Question: I'm starter programmer on Android environment. And I need your help.
Here is the what I'm trying to do

---
'''
package com.codeherenow.sicalculator;
import com.codeherenow.sicalculator.R;
import android.app.Activity;
import android.os.Bundle;
import android.widget.Button;
import android.widget.EditText;
import android.widget.SeekBar;
import android.widget.TextView;
public class SICalculatorActivity extends Activity {
private TextView PA;
private TextView Interest_Rate;
private TextView Years;
private EditText PA_bar;
private EditText IR_bar;
private SeekBar year_bar;
private Button calculate;
@Override
protected void onCreate(Bundle savedInstanceState) {
super.onCreate(savedInstanceState);
setContentView(R.layout.sicalculator);
PA = (TextView) findViewById(R.id.PA);
Interest_Rate = (TextView) findViewById(R.id.Interest_Rate);
Years= (TextView) findViewById(R.id.Years);
PA_bar= (EditText) findViewById(R.id.PA_bar);
IR_bar= (EditText) findViewById(R.id.IR_bar);
year_bar=(SeekBar) findViewById(R.id.year_bar);
calculate=(Button) findViewById(R.id.calculate);
calculate.setOnClickListener(new OnClickListener(){
public void onClick(View v){
}
}
}
}
'''
My xml:
'''
<RelativeLayout xmlns:android="http://schemas.android.com/apk/res/android"
xmlns:tools="http://schemas.android.com/tools"
android:layout_width="match_parent"
android:layout_height="match_parent"
android:paddingBottom="@dimen/activity_vertical_margin"
android:paddingLeft="@dimen/activity_horizontal_margin"
android:paddingRight="@dimen/activity_horizontal_margin"
android:paddingTop="@dimen/activity_vertical_margin"
tools:context=".SICalculatorActivity" >
<TextView
android:id="@+id/Years"
android:layout_width="wrap_content"
android:layout_height="wrap_content"
android:layout_alignLeft="@+id/IR_bar"
android:layout_centerVertical="true"
android:text="2 Year(s)"
android:textSize="20sp" />
<SeekBar
android:id="@+id/year_bar"
android:layout_width="match_parent"
android:layout_height="wrap_content"
android:layout_alignLeft="@+id/Years"
android:layout_below="@+id/Years"
android:layout_marginTop="21dp" />
<Button
android:id="@+id/calculate"
android:layout_width="wrap_content"
android:layout_height="wrap_content"
android:layout_alignLeft="@+id/year_bar"
android:layout_alignParentBottom="true"
android:layout_alignRight="@+id/year_bar"
android:text="Calculate" />
<EditText
android:id="@+id/IR_bar"
android:layout_width="wrap_content"
android:layout_height="wrap_content"
android:layout_above="@+id/Years"
android:layout_marginBottom="14dp"
android:ems="10"
android:inputType="number" >
<requestFocus />
</EditText>
<TextView
android:id="@+id/Interest_Rate"
android:layout_width="wrap_content"
android:layout_height="wrap_content"
android:layout_above="@+id/IR_bar"
android:layout_alignLeft="@+id/IR_bar"
android:layout_marginBottom="15dp"
android:text="Interest Rate"
android:textSize="20sp" />
<TextView
android:id="@+id/PA"
android:layout_width="wrap_content"
android:layout_height="wrap_content"
android:layout_alignLeft="@+id/PA_bar"
android:layout_alignParentTop="true"
android:layout_marginTop="14dp"
android:text="Principal Amount"
android:textSize="20sp" />
<EditText
android:id="@+id/PA_bar"
android:layout_width="wrap_content"
android:layout_height="wrap_content"
android:layout_alignLeft="@+id/Interest_rate"
android:layout_below="@+id/PA"
android:layout_marginTop="17dp"
android:ems="10"
android:inputType="number" />
</RelativeLayout>
'''
---
Actually , I need help for not xml part. I need help for java coding part. Even if i'm trying to use onclicklistener , compiler always show error on coding page? Could someone help me?
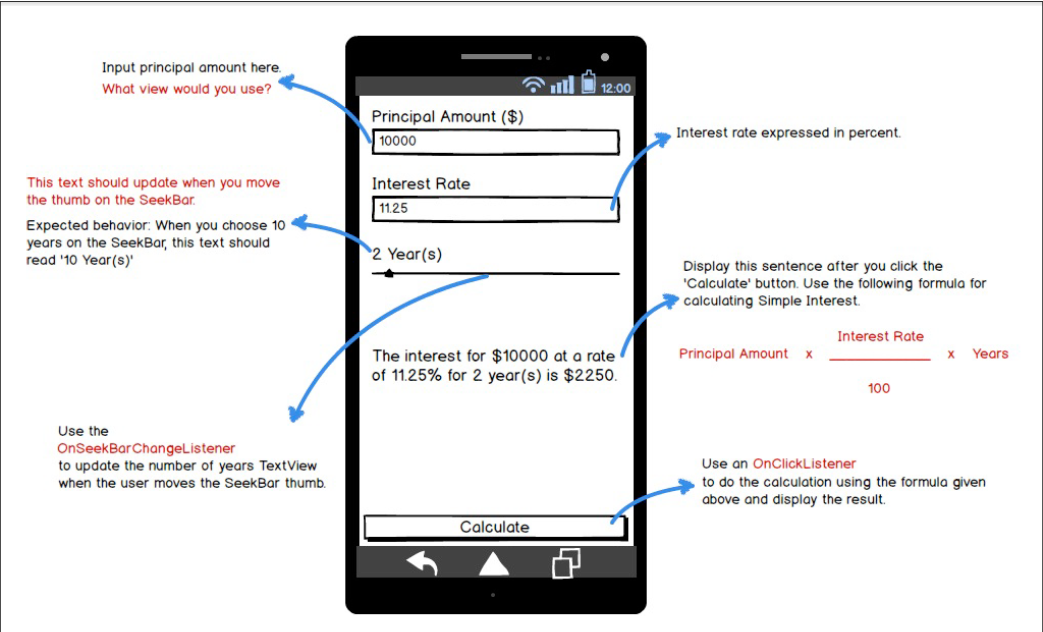
Answer: You have a syntactical error in your code. You are missing the closing parentheses and semi-colon.
'''
calculate.setOnClickListener(new OnClickListener() {
public void onClick(View v){
}
}); //<--- Change is here.
'''